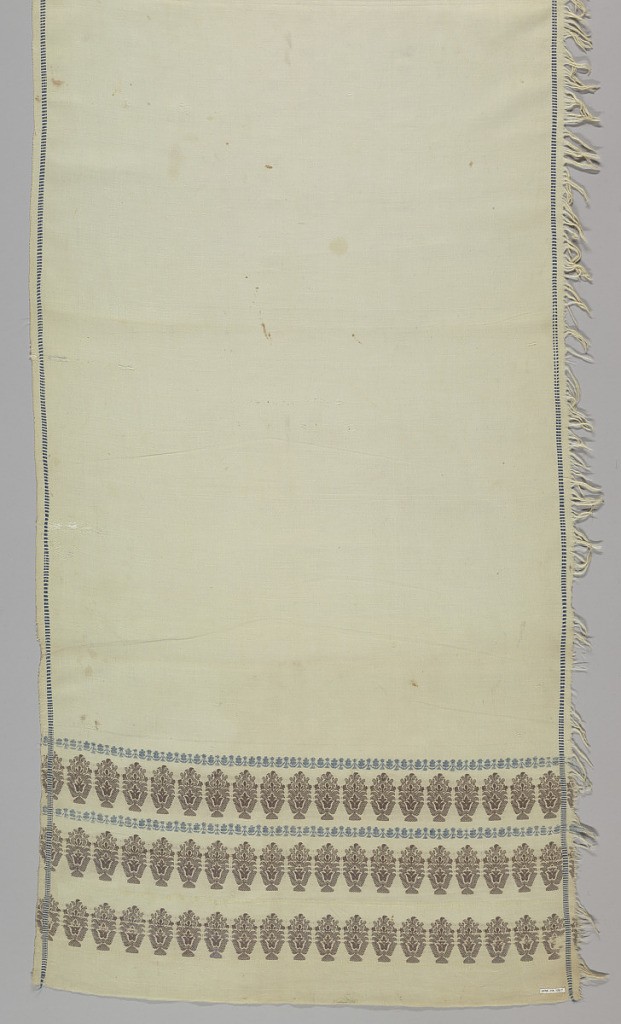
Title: Shawl
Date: mid- 19th century
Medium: wool Technique: twill plain weave with plain compound twill borders
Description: Long rectangular shawl of fine soft ivory wool twill with horizontal bands at either end of flower pots in brown, in between rows are two bands of tiny garlands and blossoms in blue. Blue and ivory borders along the long edges of the shawl. One long edge is fringed.